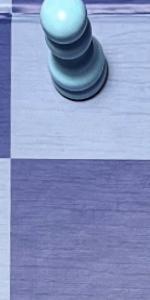
Label: Empty